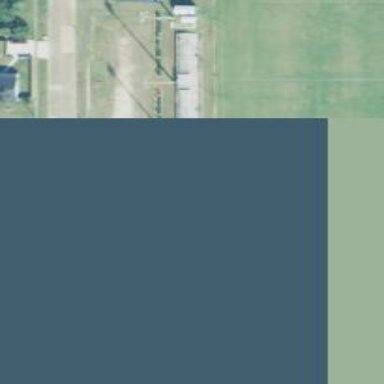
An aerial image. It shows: Soccer pitch with grass surface for leisure land.